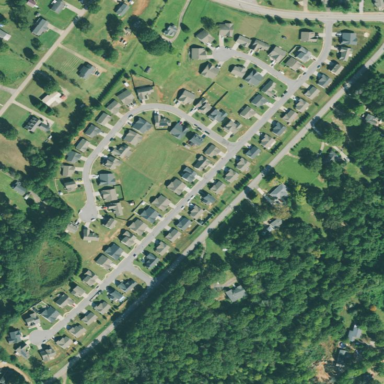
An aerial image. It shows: Residential area within neighborhood.